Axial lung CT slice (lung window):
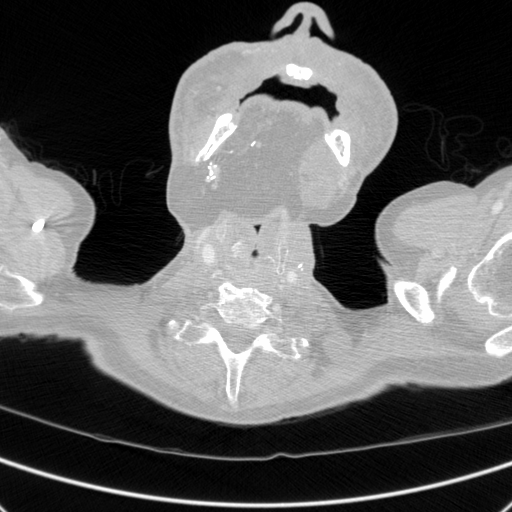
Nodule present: no